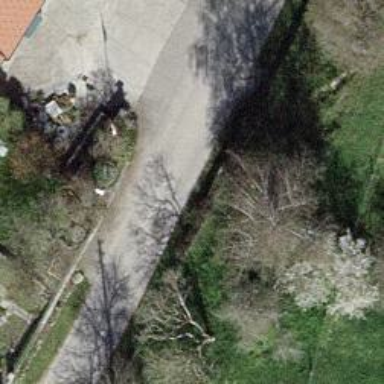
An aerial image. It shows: Residential road.